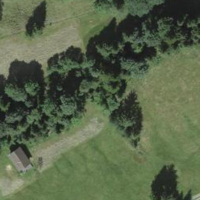
EUNIS habitat code: 41
Species observed at this site:
Equisetum sylvaticum